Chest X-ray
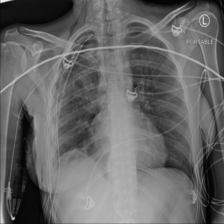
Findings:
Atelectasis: negative
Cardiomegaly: positive
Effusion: negative
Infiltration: negative
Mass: negative
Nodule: negative
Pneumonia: negative
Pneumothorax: positive
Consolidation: negative
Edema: negative
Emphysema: negative
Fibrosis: negative
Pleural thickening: negative
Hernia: negative